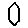
Label: hexagon